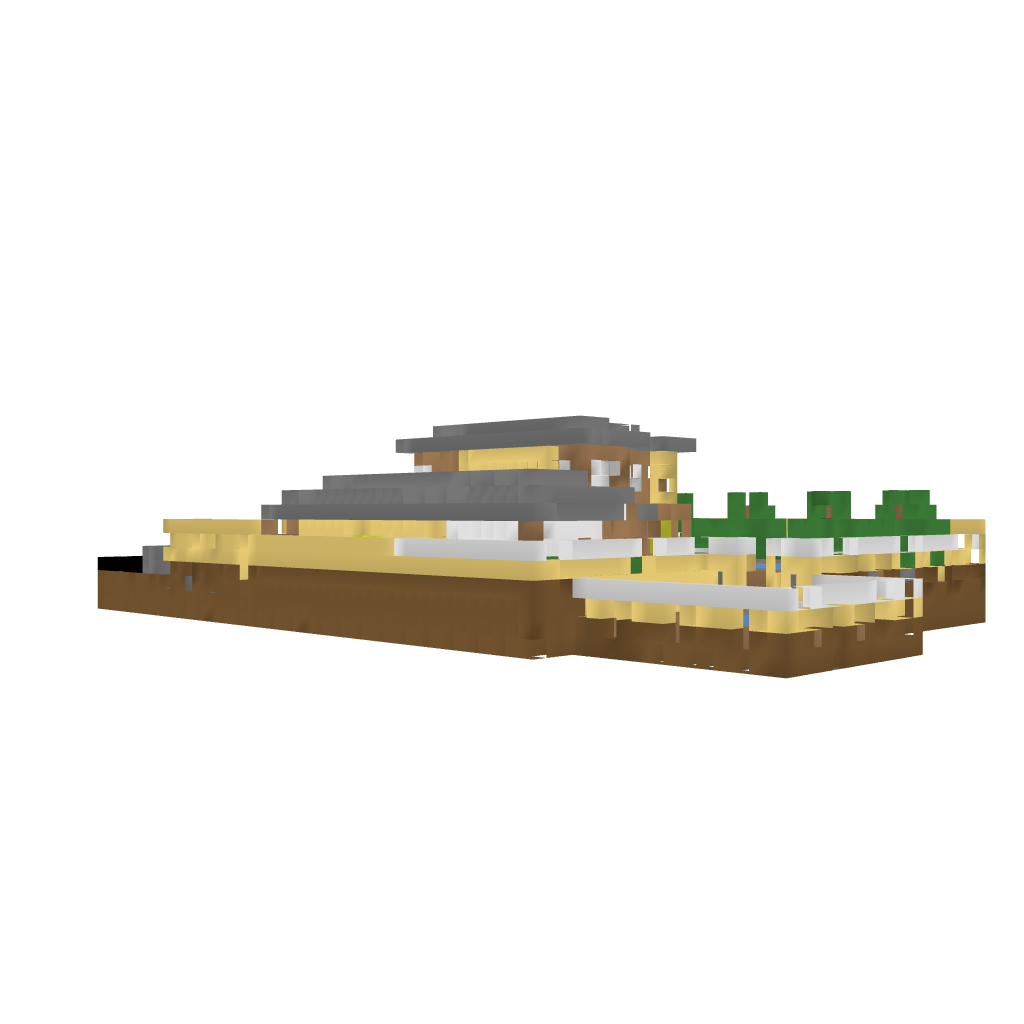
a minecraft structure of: Modern House bad low quality